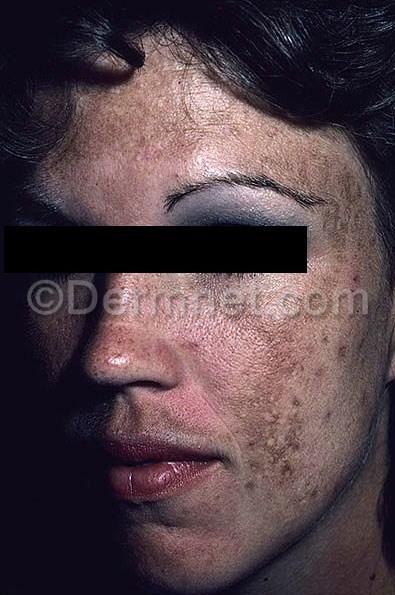
Disease: Light Diseases and Disorders of Pigmentation